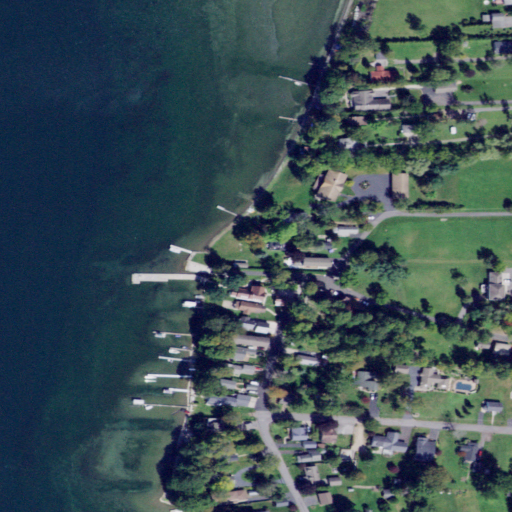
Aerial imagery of cape in New York named Koenig Point containing open water, low intensity development, pasture, open development, grassland, evergreen forest, deciduous forest, medium intensity development, shrub, barren land, and mixed forest